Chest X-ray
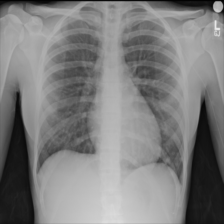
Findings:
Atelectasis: negative
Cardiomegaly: negative
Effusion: negative
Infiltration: negative
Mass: negative
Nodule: positive
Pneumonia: negative
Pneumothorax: negative
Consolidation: negative
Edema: negative
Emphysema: negative
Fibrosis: negative
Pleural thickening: negative
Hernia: negative